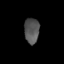
Tissue: skin
Cell type: Epithelial cells
Senescence score: 0.2739
Nuclear area (px): 369
Mean DAPI intensity: 84.824